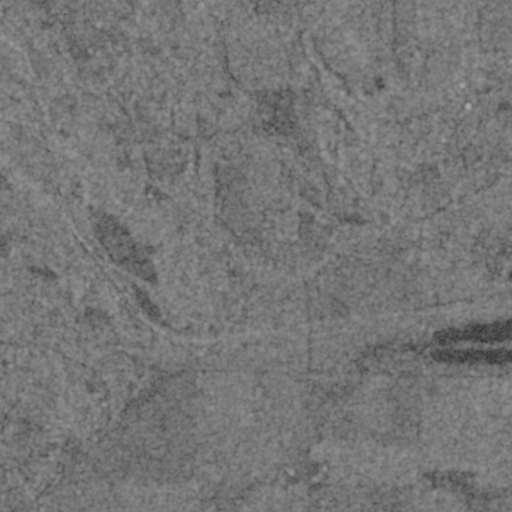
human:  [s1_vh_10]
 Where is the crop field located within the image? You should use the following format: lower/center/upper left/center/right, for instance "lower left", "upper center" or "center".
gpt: The crop field is located in the upper right of the image.
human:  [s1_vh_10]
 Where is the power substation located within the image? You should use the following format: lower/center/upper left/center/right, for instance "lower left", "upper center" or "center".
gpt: The power substation is located in the lower center of the image.
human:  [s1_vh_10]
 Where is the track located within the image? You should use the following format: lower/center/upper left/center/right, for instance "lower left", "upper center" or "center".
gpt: There is no track in the image.

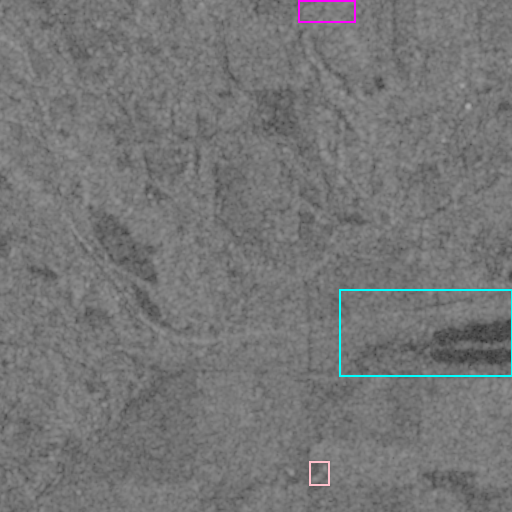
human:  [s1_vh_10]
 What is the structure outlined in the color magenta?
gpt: The structure outlined in magenta is a crop field.
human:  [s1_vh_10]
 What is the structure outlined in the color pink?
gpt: The structure outlined in pink is a power substation.
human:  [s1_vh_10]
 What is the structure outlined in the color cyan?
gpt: The structure outlined in cyan is a quarry.
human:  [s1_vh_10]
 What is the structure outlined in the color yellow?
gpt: There is no yellow outline.